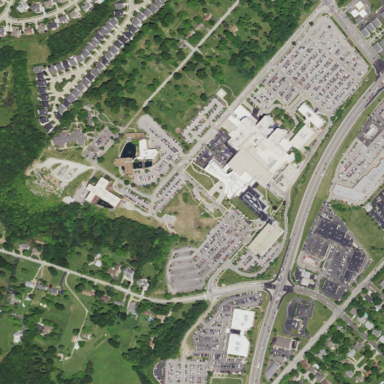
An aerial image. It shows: Hospital providing healthcare services.